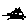
Label: cat